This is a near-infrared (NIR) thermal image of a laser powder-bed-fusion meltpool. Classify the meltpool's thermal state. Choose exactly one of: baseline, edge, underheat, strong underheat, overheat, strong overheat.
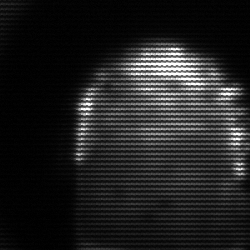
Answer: baseline